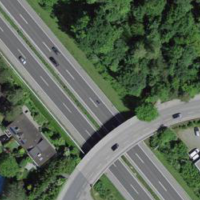
EUNIS habitat code: 57
Species observed at this site:
Milvus milvus
Tettigonia viridissima
Rosa arvensis